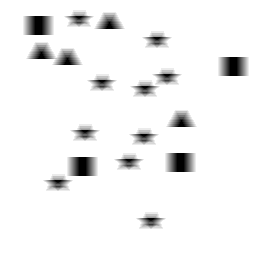
Squares: 4
Triangles: 4
Stars: 10
Total shapes: 18